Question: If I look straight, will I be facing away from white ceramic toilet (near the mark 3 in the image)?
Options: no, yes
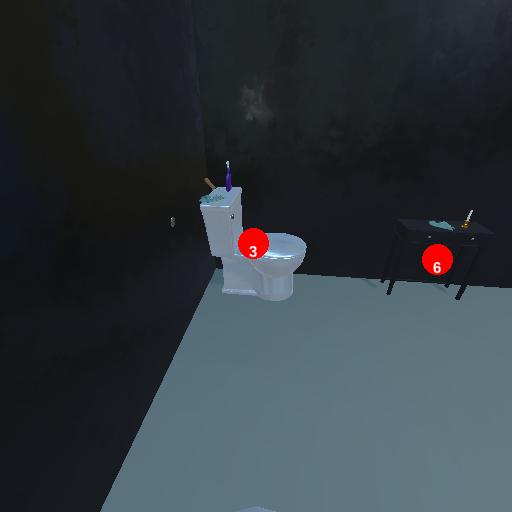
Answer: no